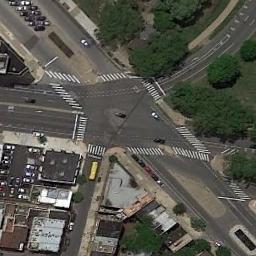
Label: intersection